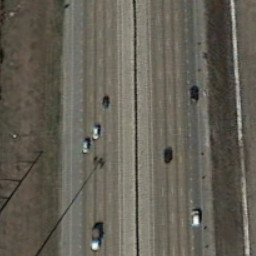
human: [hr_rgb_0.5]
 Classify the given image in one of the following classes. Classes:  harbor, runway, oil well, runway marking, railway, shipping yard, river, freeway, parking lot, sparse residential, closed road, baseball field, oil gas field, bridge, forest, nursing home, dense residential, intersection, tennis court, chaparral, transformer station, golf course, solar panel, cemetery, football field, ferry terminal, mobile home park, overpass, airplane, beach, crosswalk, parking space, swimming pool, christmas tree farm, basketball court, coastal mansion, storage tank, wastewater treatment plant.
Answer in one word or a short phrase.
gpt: freeway